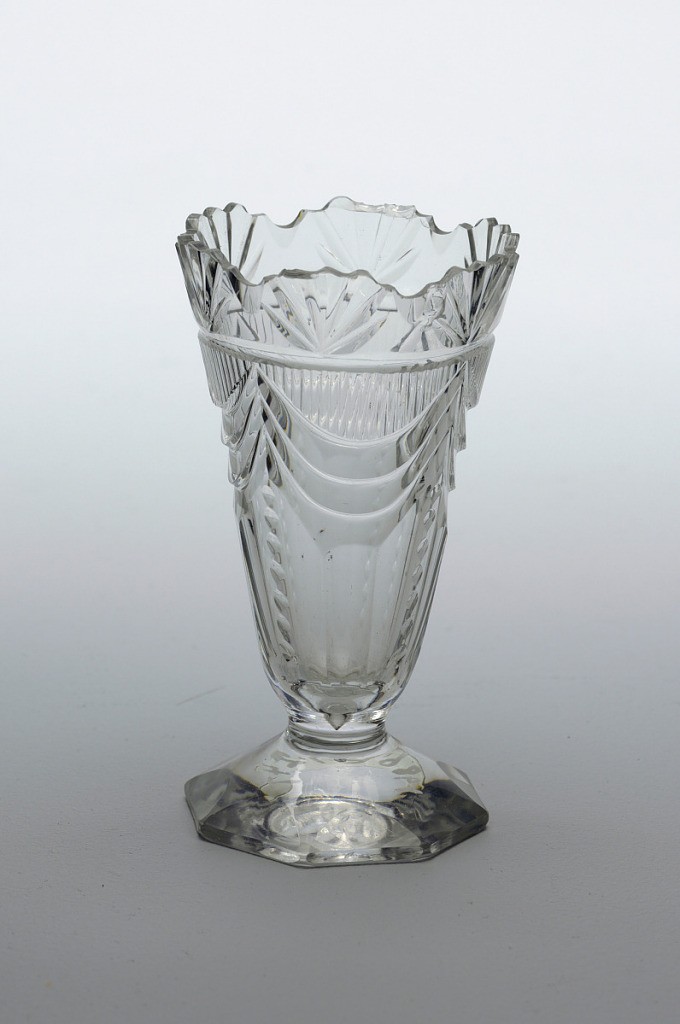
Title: Sweetmeat glass
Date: ca. 1800–20
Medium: Glass
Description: Deep flute-shpaed bowl, short tapered stem, slightly domed 8-sided foot; lip scalloped with fan cutting, below that cut drapery swags with narrow vertical flutes above and wider flutes below, foot cut with facets at edges